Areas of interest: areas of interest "Jinfeng Jiaxin Building"
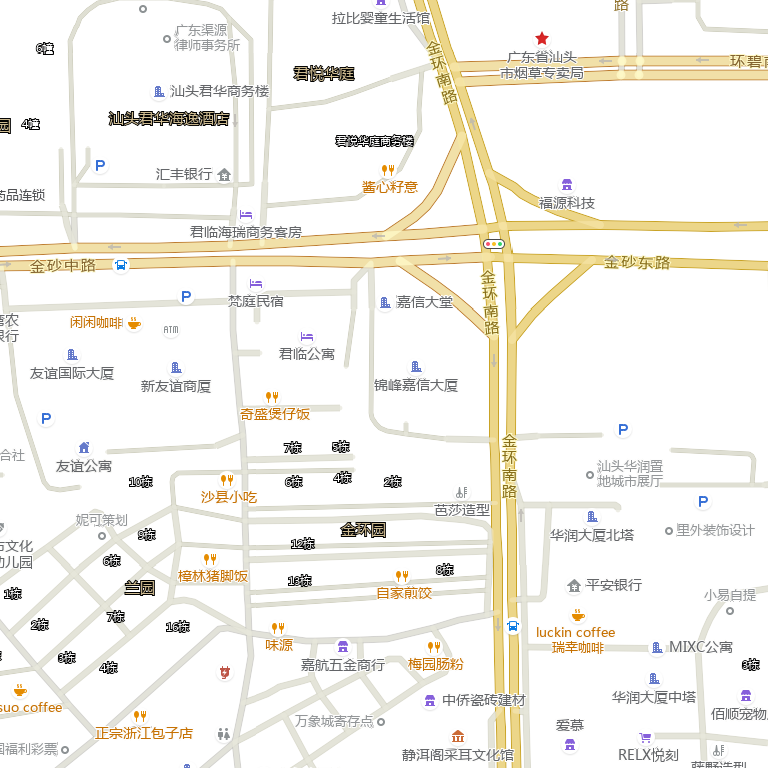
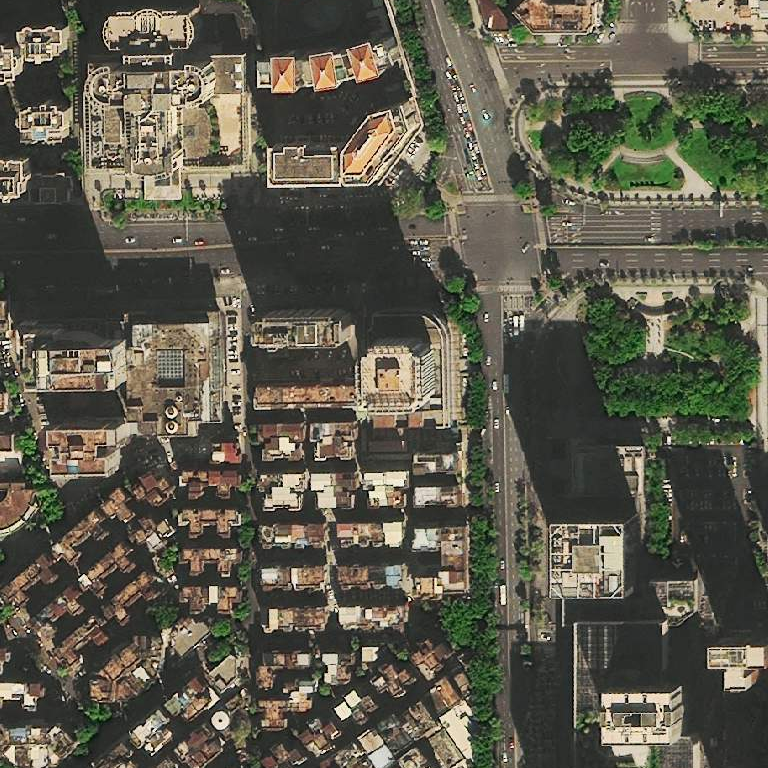